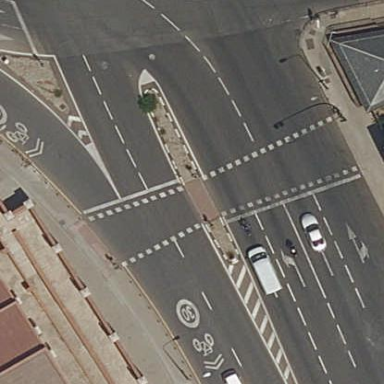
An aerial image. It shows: Traffic calming island.